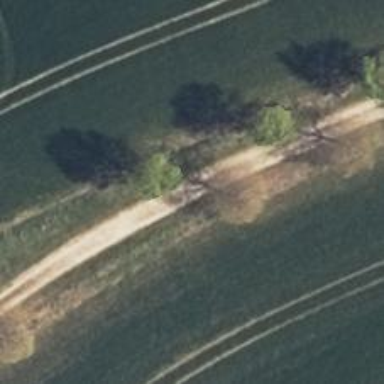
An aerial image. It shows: Track with pebblestone surface. The track type is grade2.